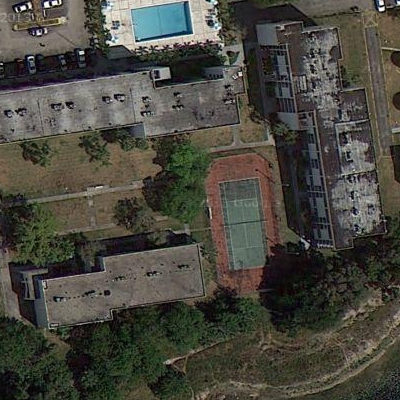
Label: cIndustry